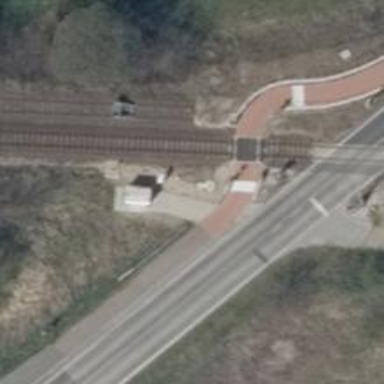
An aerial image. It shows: Railway signal.